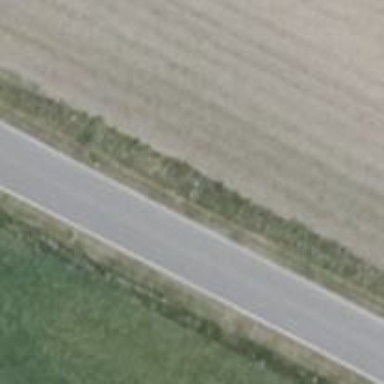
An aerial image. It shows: Asphalt road classified as tertiary.